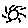
Label: sun